Question: I know it is very common issue and have read multiple resources on the same but could not fix it.
I'm using 'Query Window' within 'Visual Studio'
:
'''
TRIGGER "CERTCATID_TRIG"
BEFORE
INSERT
ON "CertCategoryValues"
FOR EACH ROW
BEGIN -- executable part starts here
SELECT SEQ_CERTCAT.NEXTVAL
INTO :new.id
FROM dual;
END;
'''
CertCategoryValues table with id column but still getting same error.

.CERTCATID_TRIG' is invalid and failed re-validation
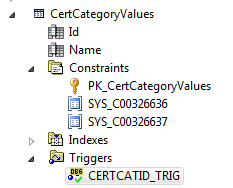
Answer: "If you use lowercase for Oracle objects, you'll have to surround object names with quotes (") and match the case exactly to get it to work."
It worked.
'''
TRIGGER "CERTCATID_TRIG"
BEFORE
INSERT
ON "CertCategoryValues"
FOR EACH ROW
BEGIN -- executable part starts here
SELECT SEQ_CERTCAT.NEXTVAL
INTO :new."id"
FROM dual;
END;
'''